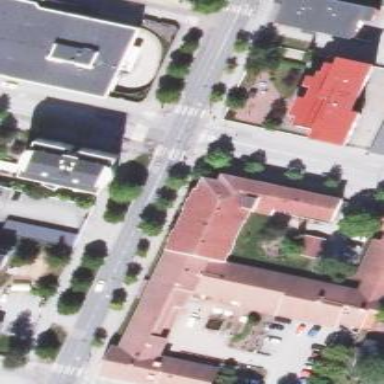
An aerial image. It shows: Crossing road.